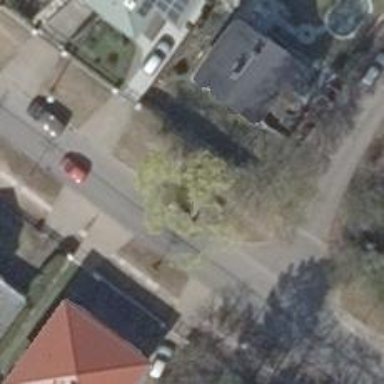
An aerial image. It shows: Broadleaved tree with lush foliage.